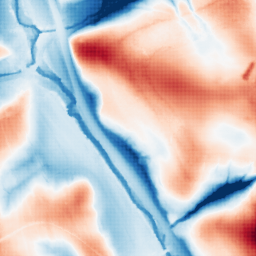
Category: edge_preserving
Decomposition family: guided
Decomposition parameters: radius: 32
eps: 0.01
Upsampling method: sinc_blackman
Upsampling parameters: scale: 8
kernel_size: 16
Upsampling scale: 8